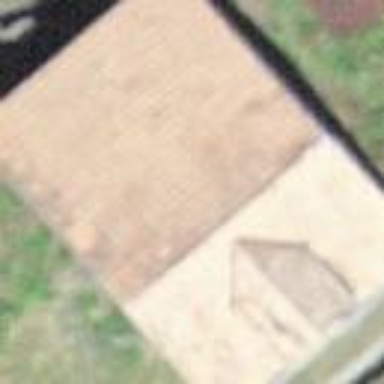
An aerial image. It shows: Barn.